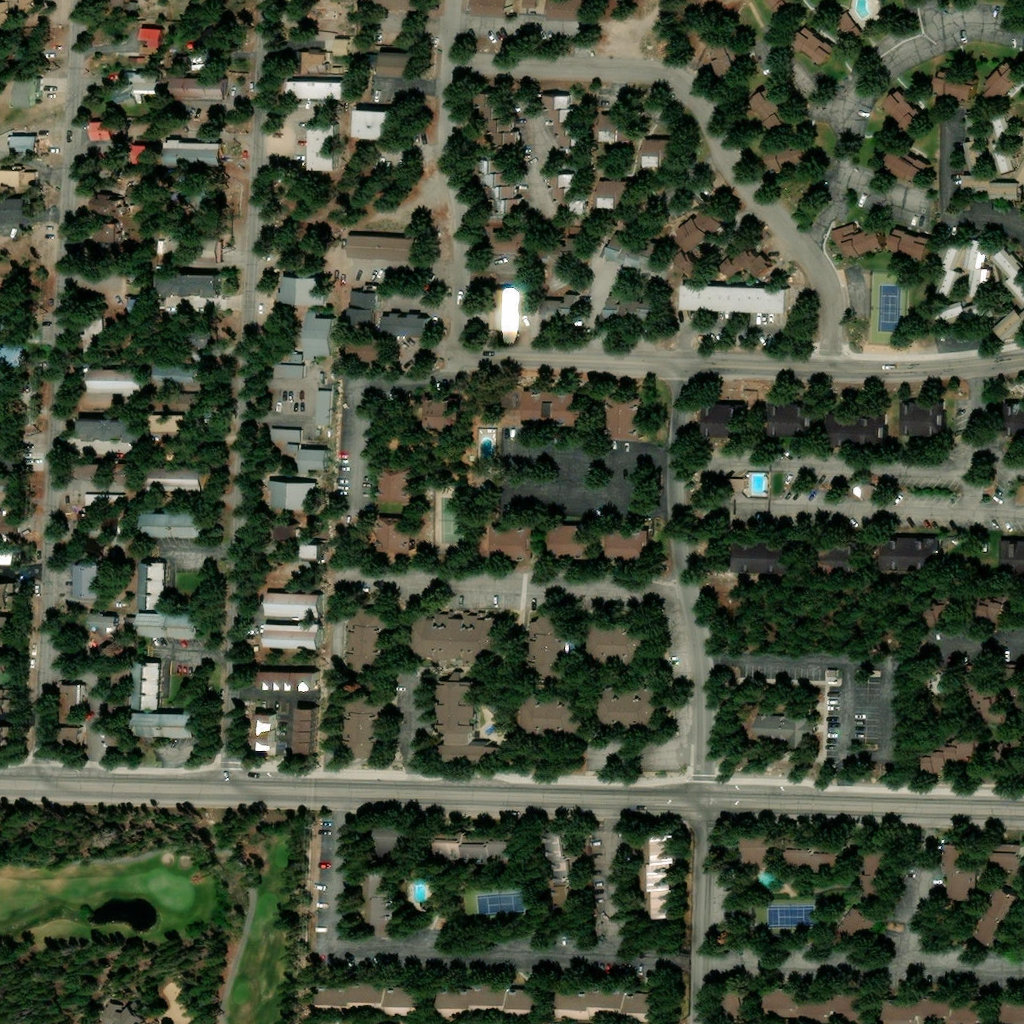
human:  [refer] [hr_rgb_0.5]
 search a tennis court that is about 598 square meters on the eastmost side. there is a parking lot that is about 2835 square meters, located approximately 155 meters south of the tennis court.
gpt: <box>[[85, 26, 88, 33, 0]]</box>

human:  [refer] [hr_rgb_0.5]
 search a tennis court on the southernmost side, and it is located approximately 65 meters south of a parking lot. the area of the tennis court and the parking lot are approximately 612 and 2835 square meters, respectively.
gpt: <box>[[74, 87, 80, 91, 0]]</box>